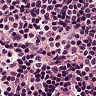
Metastatic tissue present: no